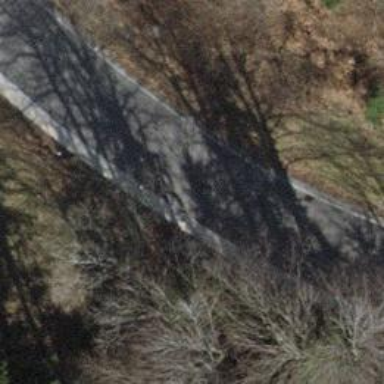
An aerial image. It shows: Road with steps.